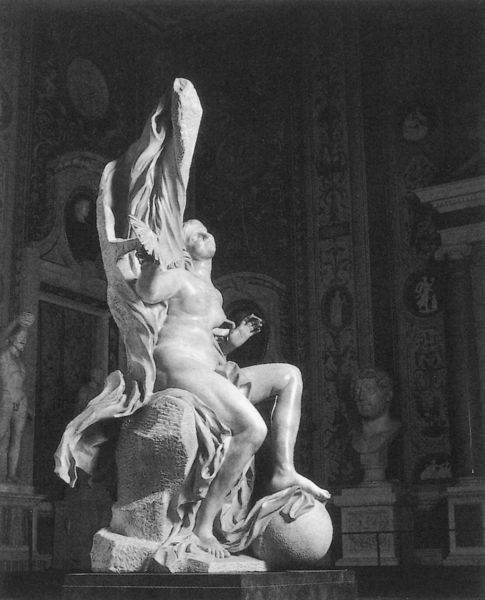
Titel: Die Wahrheit
Künstler: Giovanni Lorenzo Bernini
Institution: Rom, Galleria Borghese
Schlagwörter: akt, fuß, hand, nackt, umhang, busen, frau, hell, licht, marmor, tuch, mensch, stein, gewand, sitzend, stoff, skulptur, statue, beine, brüste, fels, foto, schwarzweiß, kugel, museum, nakte figur